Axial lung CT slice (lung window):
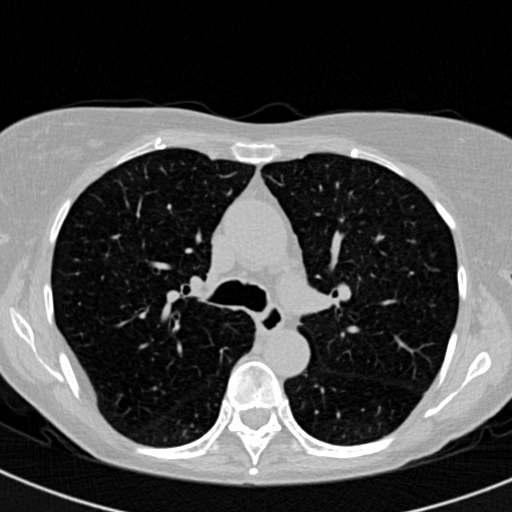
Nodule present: no